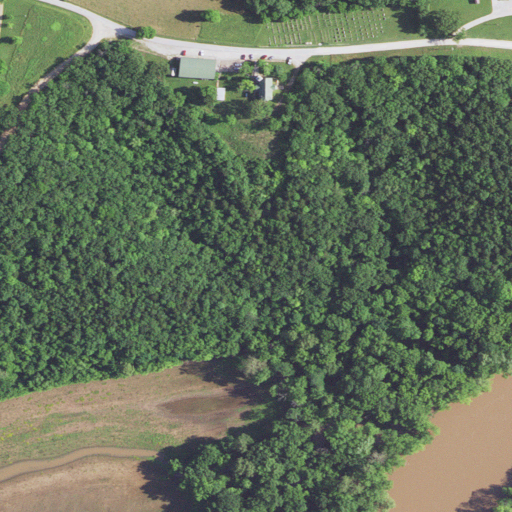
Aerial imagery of cliff(s) in Missouri named Church Bluff containing deciduous forest, woody wetlands, cultivated crops, open development, mixed forest, pasture, open water, low intensity development, high intensity development, and herbaceous wetlands